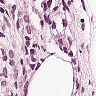
Metastatic tissue present: yes